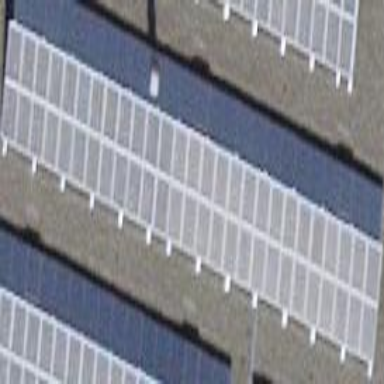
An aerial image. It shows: Solar power generator using photovoltaic method with solar photovoltaic panel types.